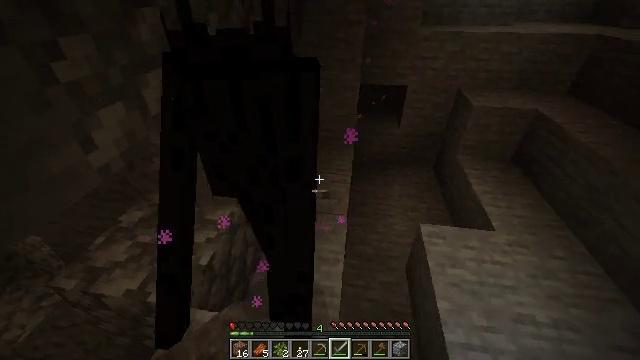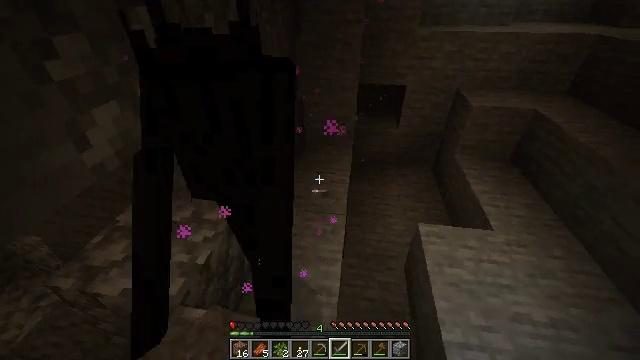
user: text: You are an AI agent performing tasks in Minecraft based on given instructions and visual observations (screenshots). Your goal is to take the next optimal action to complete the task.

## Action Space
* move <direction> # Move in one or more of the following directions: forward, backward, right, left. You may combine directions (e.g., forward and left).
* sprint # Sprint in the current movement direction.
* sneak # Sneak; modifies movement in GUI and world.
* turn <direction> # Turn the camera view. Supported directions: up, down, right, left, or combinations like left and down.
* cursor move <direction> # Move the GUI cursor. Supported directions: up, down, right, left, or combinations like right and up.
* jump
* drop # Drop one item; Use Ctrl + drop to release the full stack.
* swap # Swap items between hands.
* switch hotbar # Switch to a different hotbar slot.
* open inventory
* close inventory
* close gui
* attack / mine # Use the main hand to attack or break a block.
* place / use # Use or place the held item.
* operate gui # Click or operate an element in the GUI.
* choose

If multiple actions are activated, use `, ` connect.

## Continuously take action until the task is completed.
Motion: motion action
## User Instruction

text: Hunt the enderman.
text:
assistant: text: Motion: attack / mine
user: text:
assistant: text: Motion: no_op